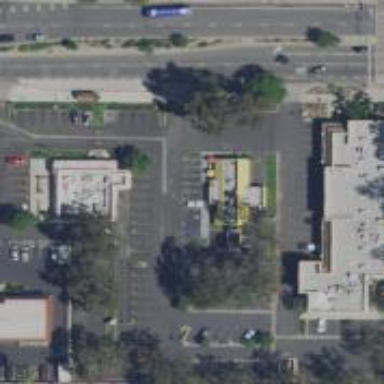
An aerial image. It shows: Parking space is available.